Question: When I was first getting set up in TFS, my company misspelled my username. They since changed it to the correct spelling, but that change was apparently not reflected in TFS. When I try to check in changes, I get this error:

Is there a way I can change my TFS identity to the one with the correct spelling so I can check stuff in from my machine? Our TFS administrator has looked at it and isn't sure how to fix it.
I am using Visual Studio 2012.
EDIT: I have tried removing and re-mapping my workspace, no luck.
Also, I can check in files in Visual Studio 2010, but it gives me the error in Visual Studio 2012.
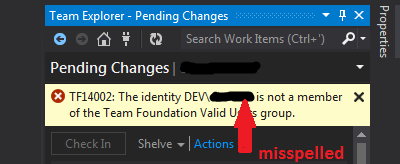
Answer: Fellow employee fixed it. Here's what he did:
Removed all workspaces, deleted all files, cleared the credential manager, disconnected from TFS, deleted the TFS connection, closed VS, opened VS, created a new connection to TFS, re-downloaded all files.